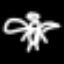
Label: angel